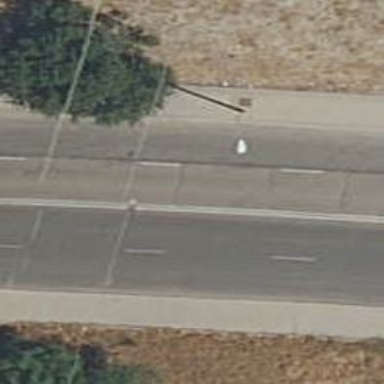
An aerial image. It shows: Tertiary road with asphalt surface.